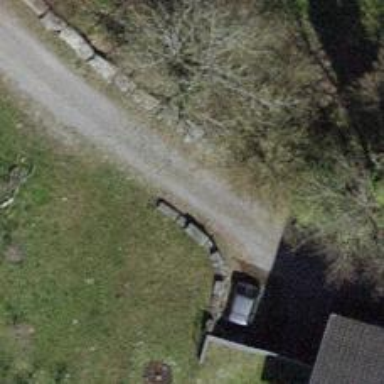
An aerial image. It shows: Driveway made of pebblestone.